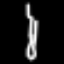
Label: fork